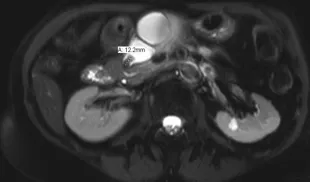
Associated with dilation of the main pancreatic duct and a 1.2 cm stone in the pancreatic head.
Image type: radiology (mri)